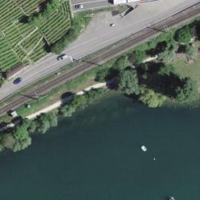
EUNIS habitat code: 14
Species observed at this site:
Erodium cicutarium
Draba verna